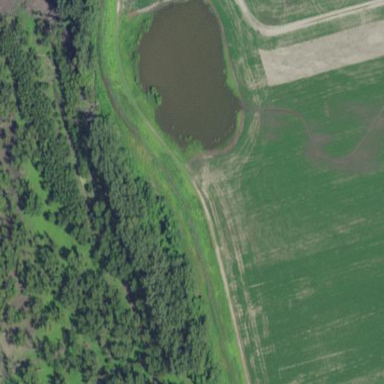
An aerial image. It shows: Serene pond surrounded by nature.